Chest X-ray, AP view. Patient: 49 years old, sex M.
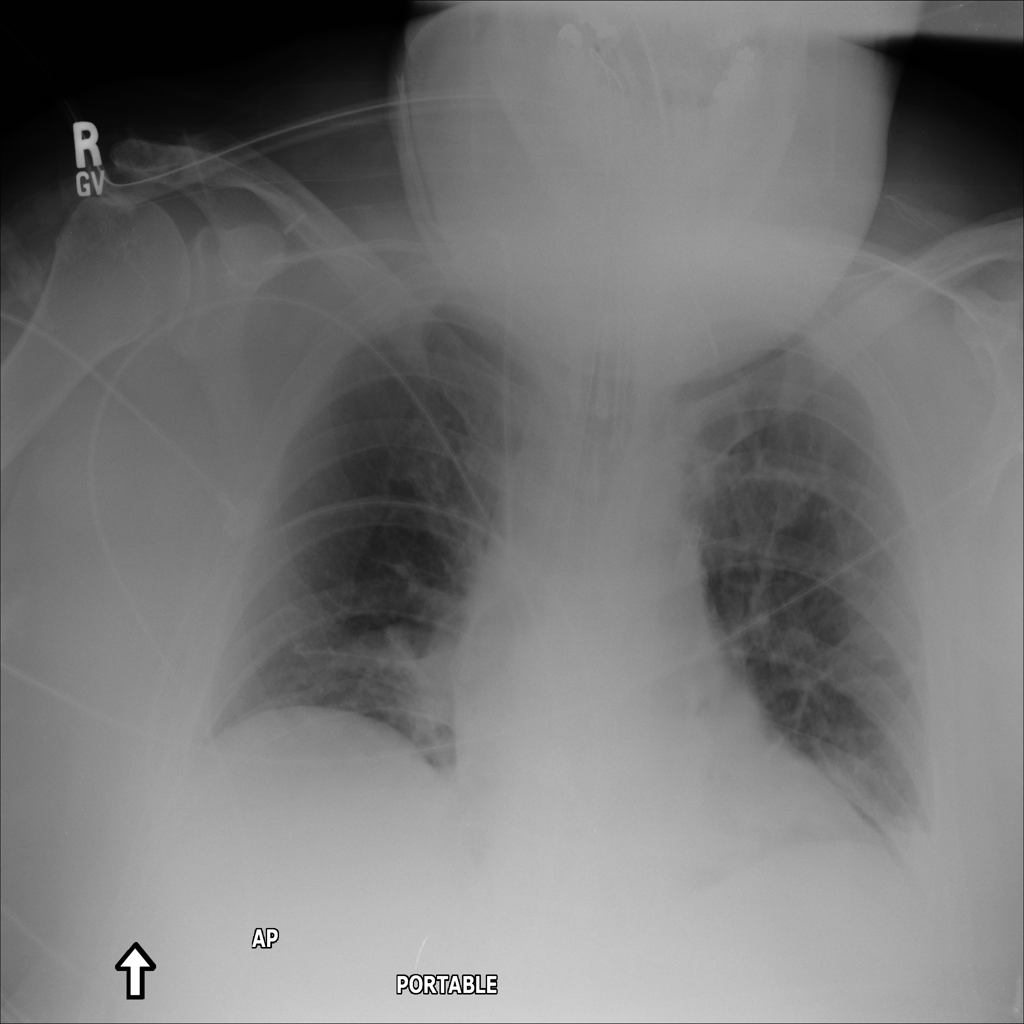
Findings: Consolidation